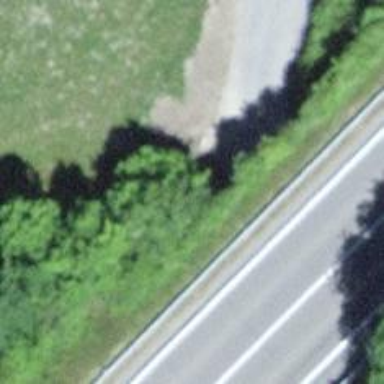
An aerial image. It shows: Tunnel along track.